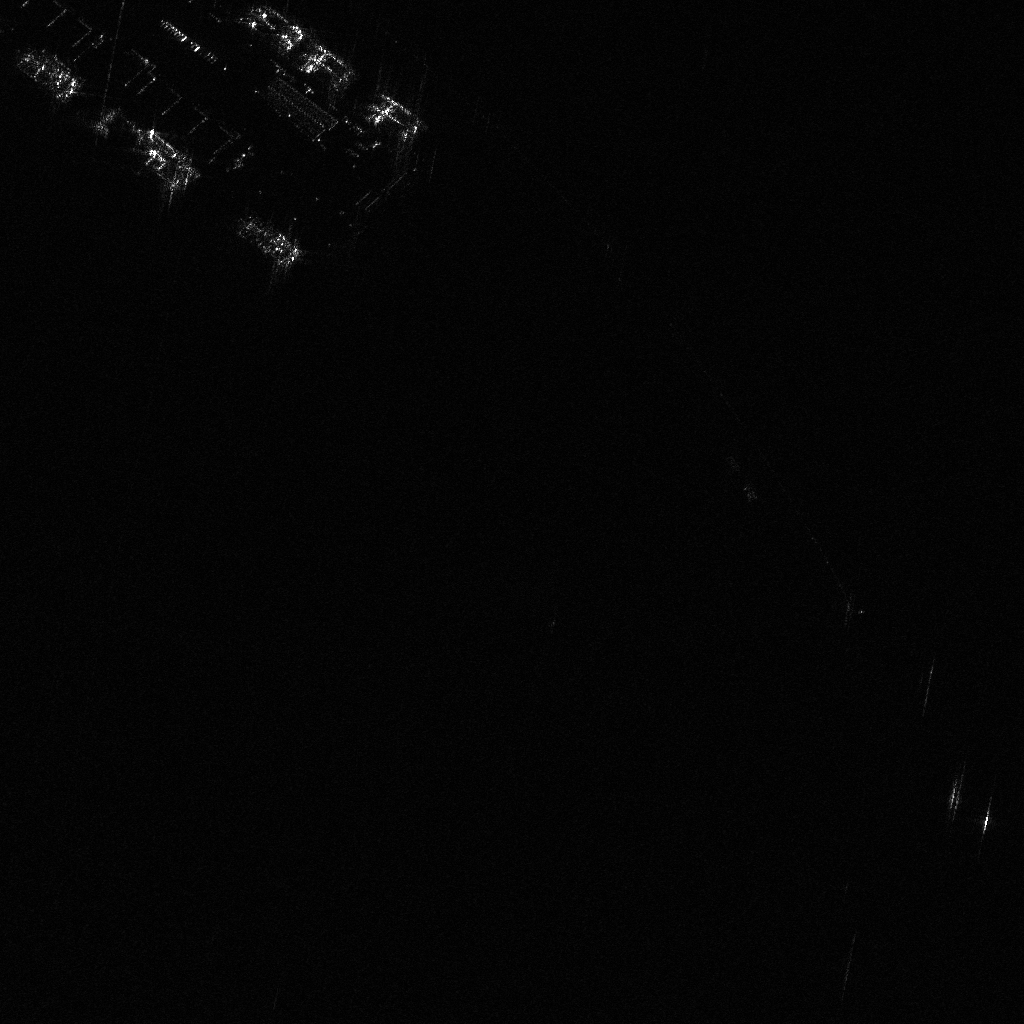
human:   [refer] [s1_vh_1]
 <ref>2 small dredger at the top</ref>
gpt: <box>[[29, 5, 34, 7, 42], [36, 10, 41, 13, 45]]</box>

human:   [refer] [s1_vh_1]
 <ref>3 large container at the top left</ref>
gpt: <box>[[22, 21, 29, 24, 43], [11, 14, 18, 17, 43], [0, 5, 7, 8, 40]]</box>